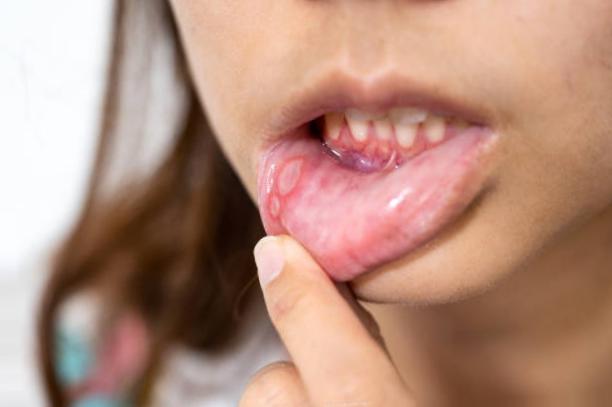
Condition: Mouth Ulcer